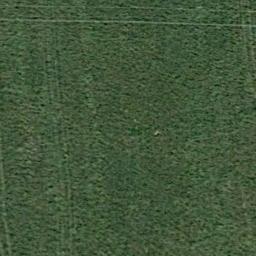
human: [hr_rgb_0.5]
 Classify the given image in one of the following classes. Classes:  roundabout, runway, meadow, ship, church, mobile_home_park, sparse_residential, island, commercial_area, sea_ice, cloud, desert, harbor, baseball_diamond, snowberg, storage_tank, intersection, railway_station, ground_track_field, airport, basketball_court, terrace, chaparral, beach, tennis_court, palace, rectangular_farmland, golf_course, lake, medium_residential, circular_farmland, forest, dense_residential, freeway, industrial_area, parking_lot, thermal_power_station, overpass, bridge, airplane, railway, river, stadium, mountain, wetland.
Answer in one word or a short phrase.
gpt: meadow